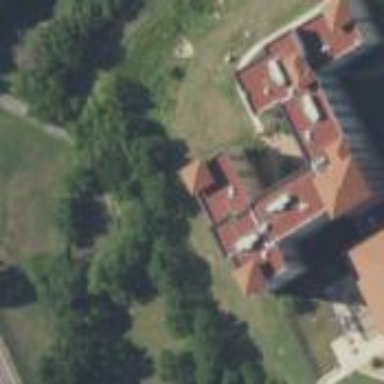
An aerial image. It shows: Dormitory building.